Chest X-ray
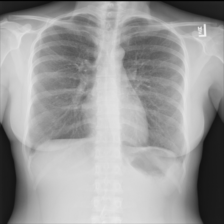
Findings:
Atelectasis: negative
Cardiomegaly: negative
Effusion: negative
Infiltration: negative
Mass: negative
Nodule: negative
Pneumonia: negative
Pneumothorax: negative
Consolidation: negative
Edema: negative
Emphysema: negative
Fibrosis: negative
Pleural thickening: negative
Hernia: negative